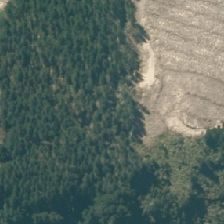
Land cover: harvested_forest